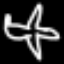
Label: airplane